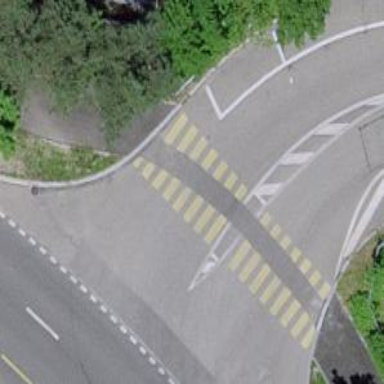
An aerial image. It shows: Footway with asphalt surface and zebra crossing.